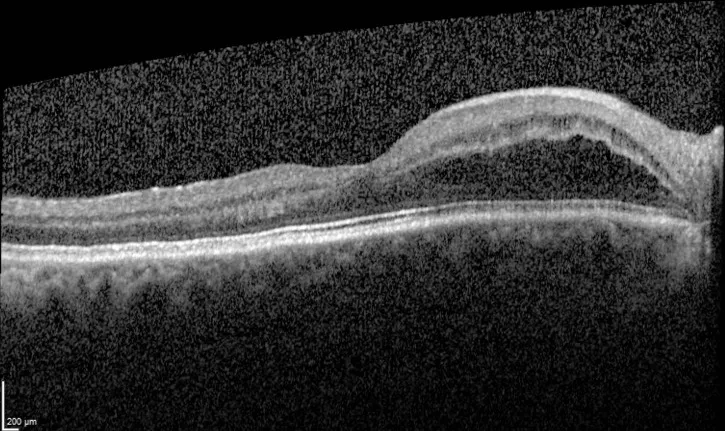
Optical coherence tomography scans of the right eye at the initial presentation.
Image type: ophthalmic_imaging (oct)